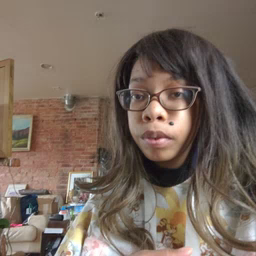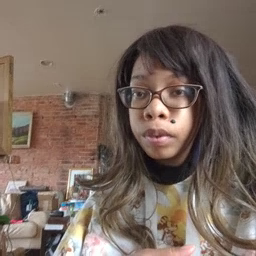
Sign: shower